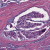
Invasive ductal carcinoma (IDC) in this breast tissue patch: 1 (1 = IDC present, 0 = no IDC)